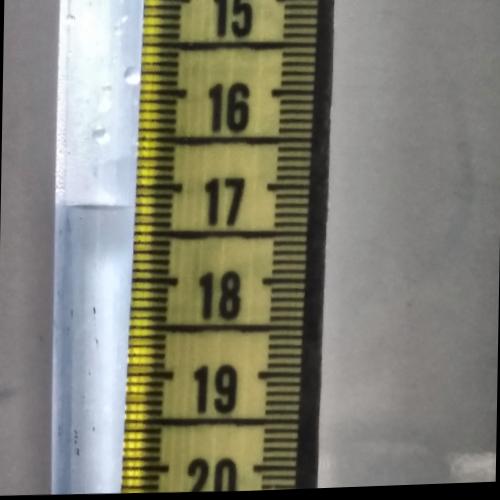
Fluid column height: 17.2 cm